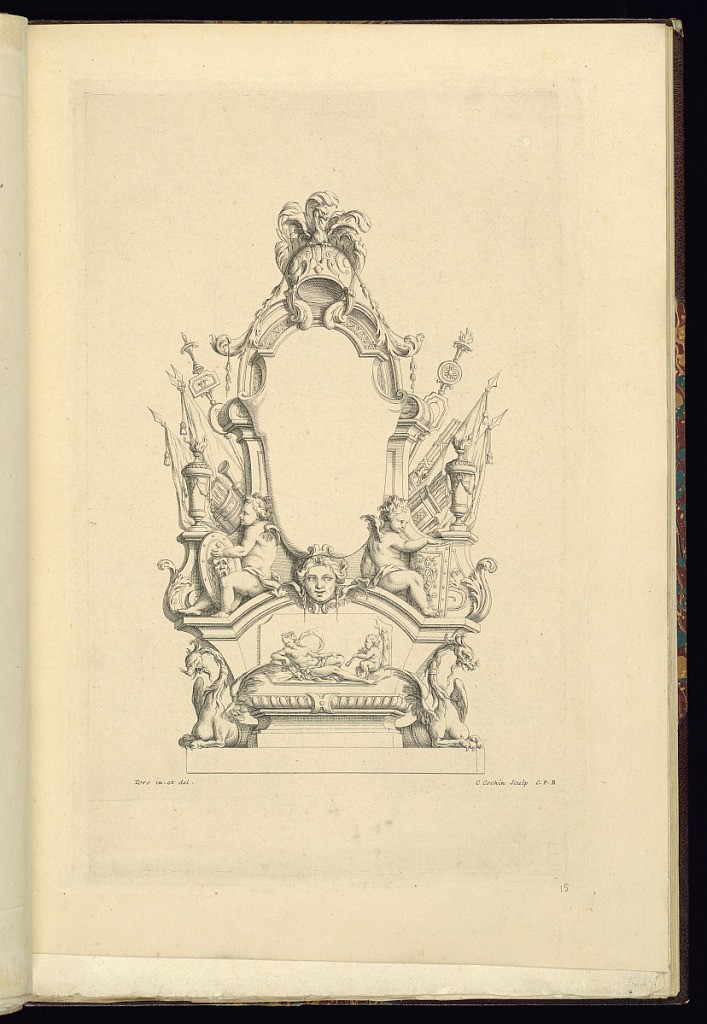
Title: Cartouche Design
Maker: Jean-Bernard Turreau, French, 1672 - 1731
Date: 1716-19
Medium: Etching on laid paper
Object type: Print
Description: Cartouche design with military motifs, featuring a feathered helmet, torches, banners, quivers of arrows, spears, flags, shields, flaming torches, mascarons (masks), putti, wings, mythological creatures, sphynx, gadrooning, scrolling leaves, fleurons, foliate scrolls, and a festoon of leaves. The plate is signed.